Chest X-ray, PA view. Patient: 33 years old, sex F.
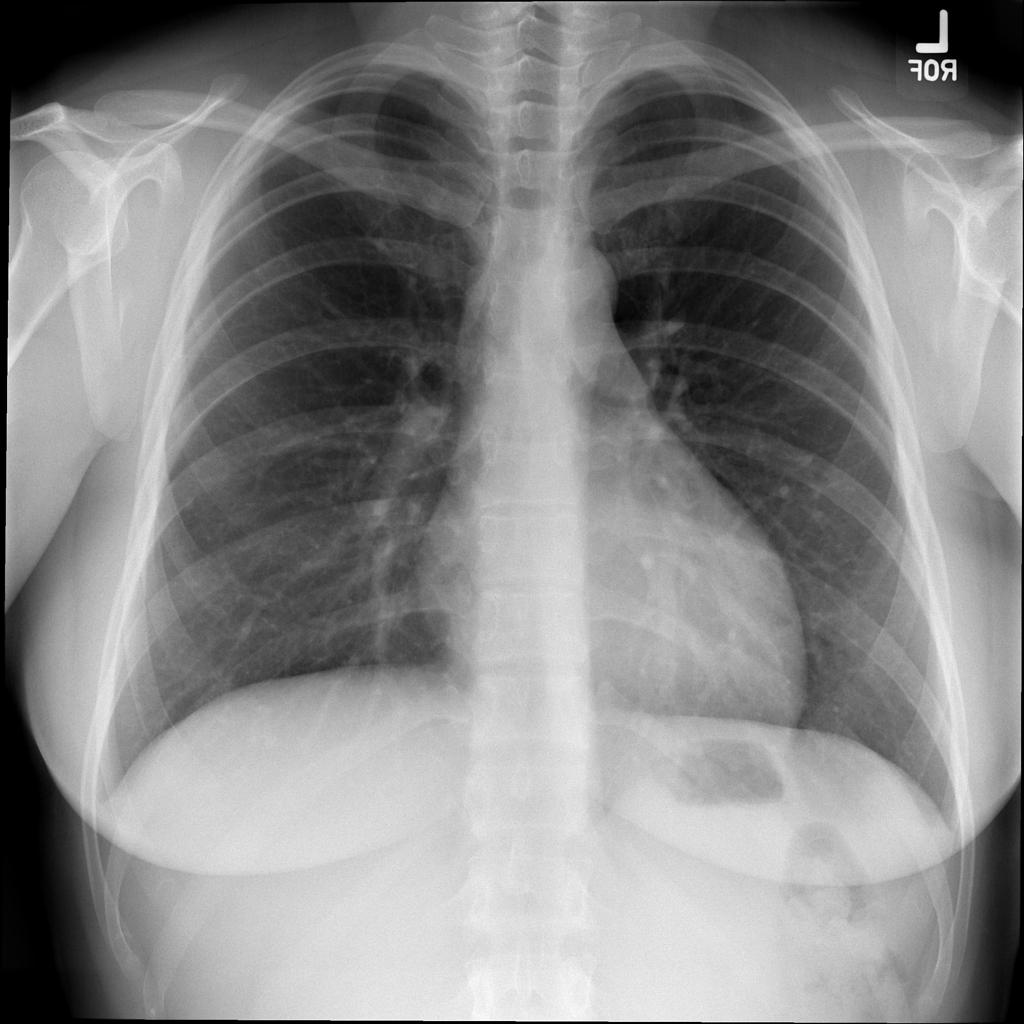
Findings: No Finding